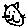
Label: cat